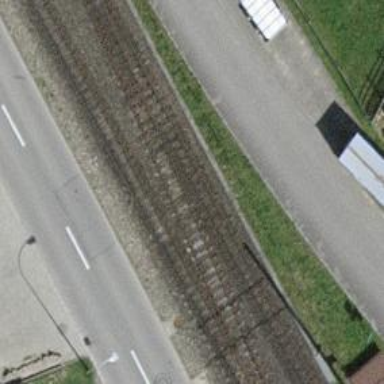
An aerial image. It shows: Narrow-gauge railway siding with 1 track. The railway line is electrified with contact line.